Question: I work for <URL> and we have a facebook LIKE button on the site.
The LIKE button in the menu on the bottom right puts a LIKE out to our frontpage.
Now the LIKE gets stored, but the data about pastebin is all messed up. It fetches some http header data, and posts that. It only happens with the LIKE button in the menu on the right, the LIKE button at the top of posts works fine. <URL> like the one at the top there.
This is how it gets pasted to peoples wall.

Any idea why this happens?
I tried both the iframe and the javascript code.
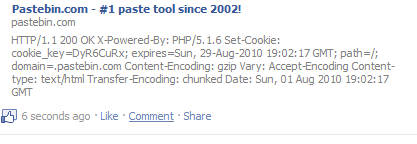
Answer: First of all, love your site :D
You can control what appears on facebook after a page gets liked by using open graph protocol tags. Refer for more info: <URL>
More specifically, you need to put the description in '<meta property="og:description" content="Description here"/>'. These tags should be in the head section of your HTML markup.
Also, these tags are required, if you want to use any Open Graph Protocol tag:
og:title - For the title of the share. You could use the title of the particular pastebin
og:type - There are several Object types. For Pastebin, you could use website or article
og:image - Put the URL of the Pastebin logo here
og:url - The URL of the page
Example code:
'<meta property="og:title" content="Pastebin"/> <meta property="og:type" content="website"/> <meta property="og:url" content="http://pastebin.com/cYkKMdT7"/> <meta property="og:image" content="http://pastebin.com/i/logo.png"/> <meta property="og:description" content="Pastebin excerpt "/>'